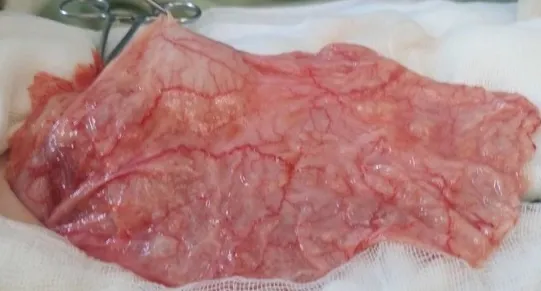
Mesenteric cyst after aspiration of its content, which was a serous fluid.
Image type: medical_photograph (other_medical_photograph)